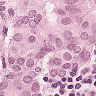
Metastatic tissue present: yes